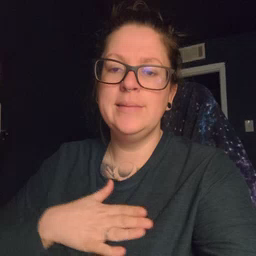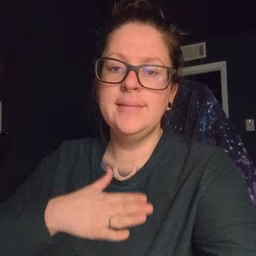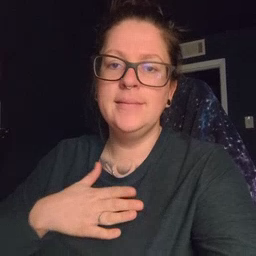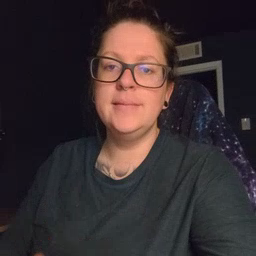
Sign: please